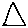
Label: triangle